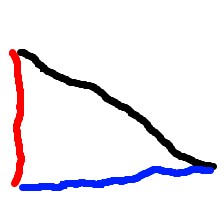
Shape: triangle